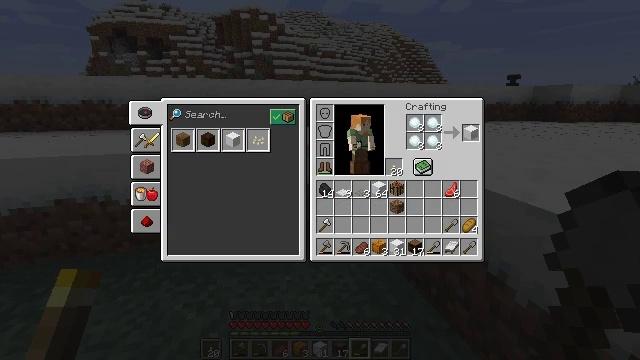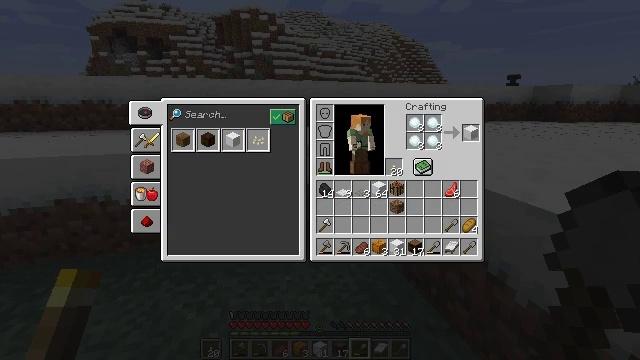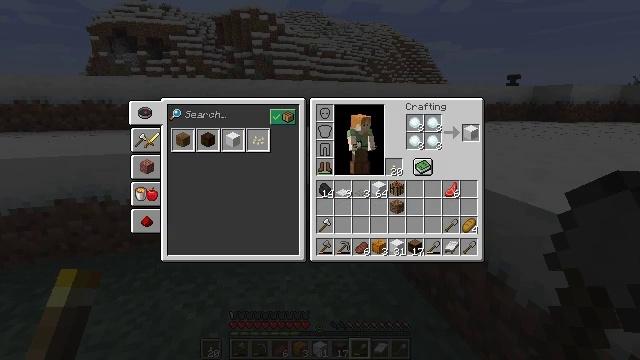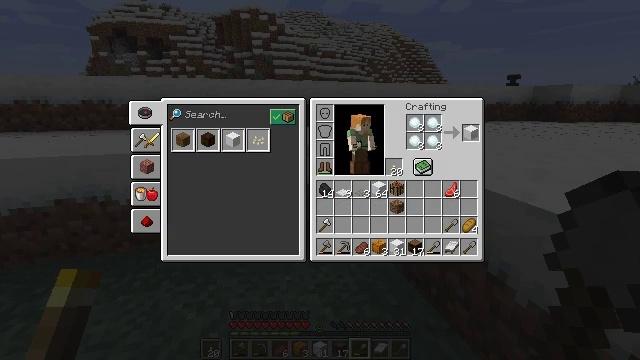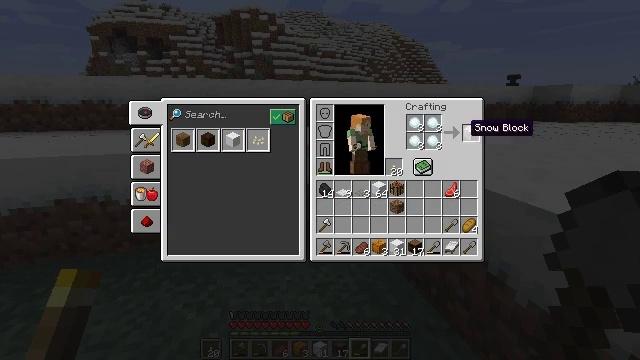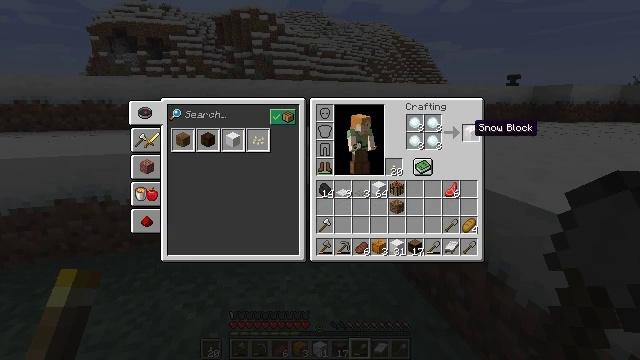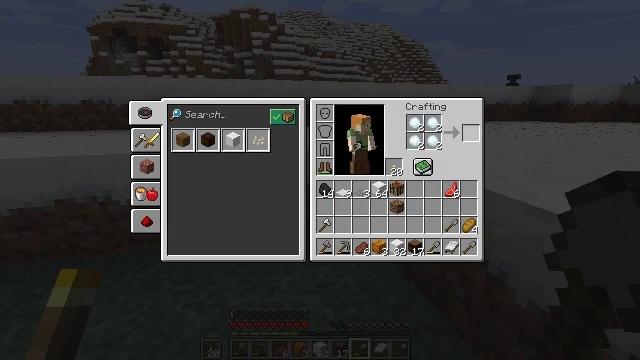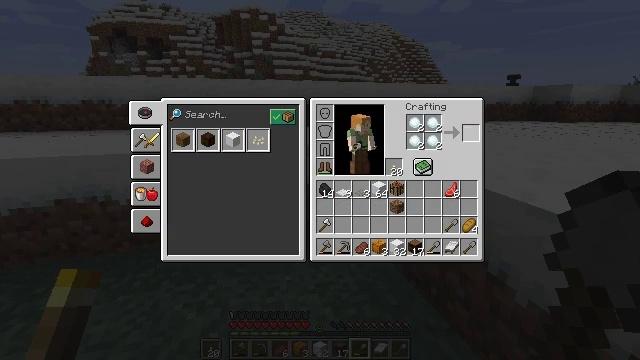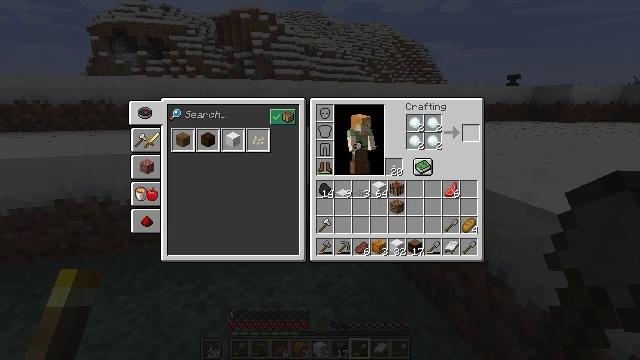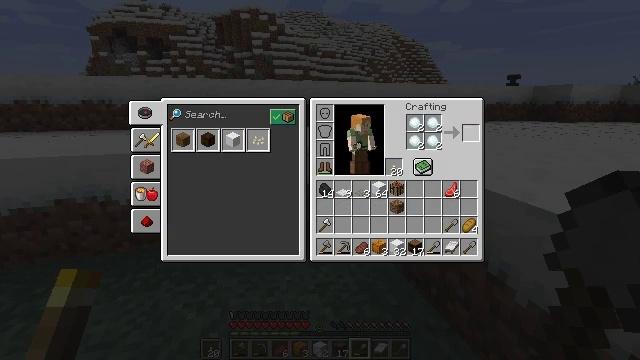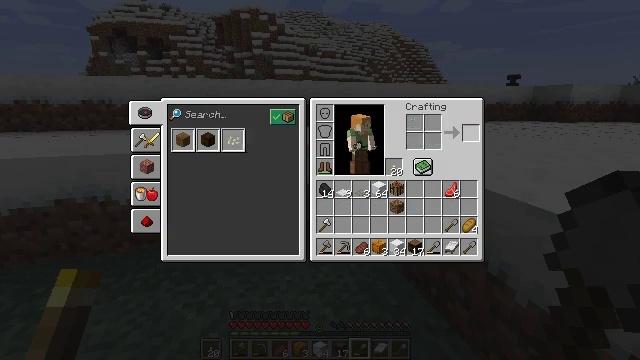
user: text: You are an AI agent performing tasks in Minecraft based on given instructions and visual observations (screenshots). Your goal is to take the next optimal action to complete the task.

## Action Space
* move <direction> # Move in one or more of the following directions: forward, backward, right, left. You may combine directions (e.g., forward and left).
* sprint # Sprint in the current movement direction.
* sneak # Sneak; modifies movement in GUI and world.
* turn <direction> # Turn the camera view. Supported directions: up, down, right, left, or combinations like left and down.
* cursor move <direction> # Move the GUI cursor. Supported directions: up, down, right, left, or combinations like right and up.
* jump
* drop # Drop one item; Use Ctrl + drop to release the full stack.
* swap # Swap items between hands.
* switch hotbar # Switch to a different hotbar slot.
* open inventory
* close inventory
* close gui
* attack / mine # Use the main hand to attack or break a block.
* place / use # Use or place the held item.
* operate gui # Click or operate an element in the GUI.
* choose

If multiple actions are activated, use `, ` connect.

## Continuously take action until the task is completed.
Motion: motion action
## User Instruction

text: Form a snow block by combining snowballs.
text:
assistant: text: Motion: sneak
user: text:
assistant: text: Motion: sneak
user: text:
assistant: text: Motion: sneak
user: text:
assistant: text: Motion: sneak
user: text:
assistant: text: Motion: sneak
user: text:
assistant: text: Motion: sneak, operate gui
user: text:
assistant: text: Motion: sneak, operate gui
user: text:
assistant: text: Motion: sneak, operate gui
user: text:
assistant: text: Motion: sneak
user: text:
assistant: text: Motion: sneak
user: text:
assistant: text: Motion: sneak